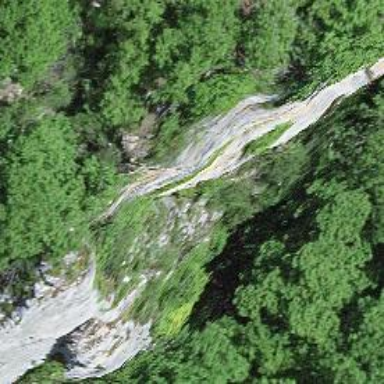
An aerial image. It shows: Natural cliff.